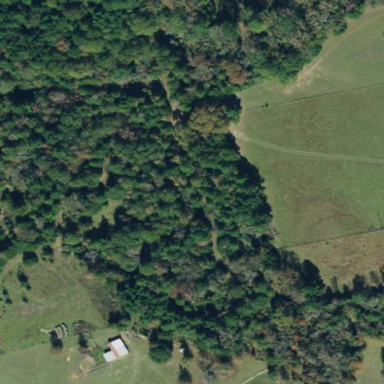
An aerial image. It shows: Mixed woodland with variety of leaf types and cycles.